Interaction volume radius: 5 \u00c5
Interaction volume height: 20 \u00c5
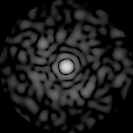
Disorder parameter: 0.8449